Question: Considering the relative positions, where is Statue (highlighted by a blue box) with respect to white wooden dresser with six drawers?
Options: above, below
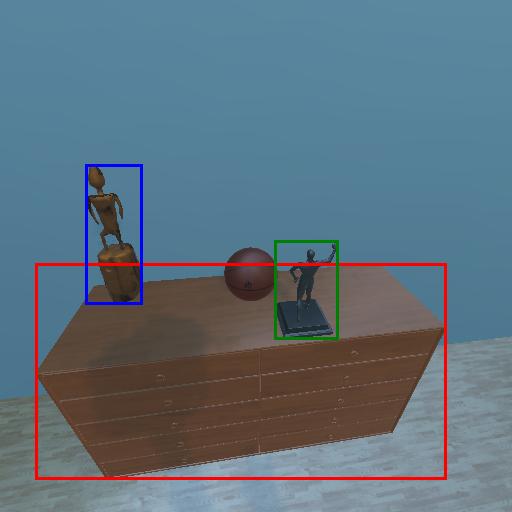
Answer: above